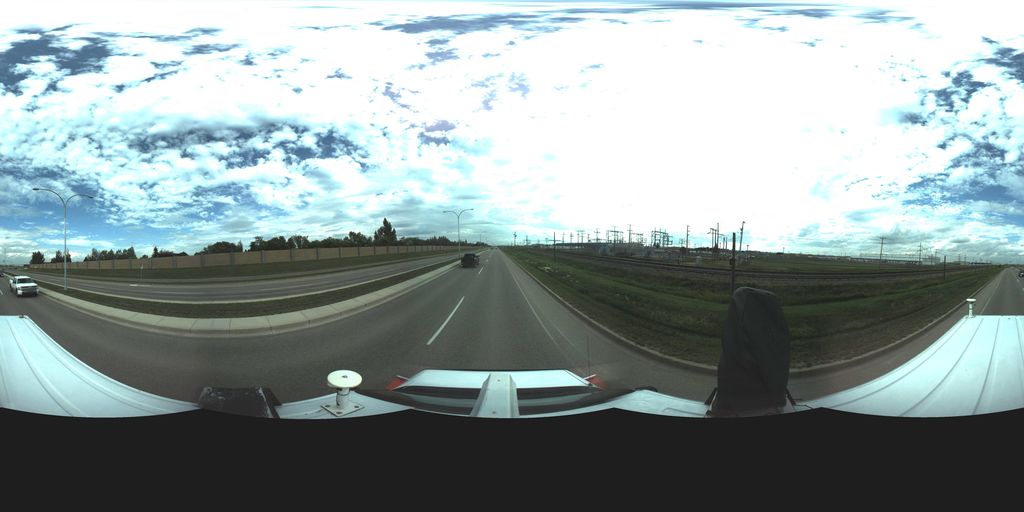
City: saskatoon